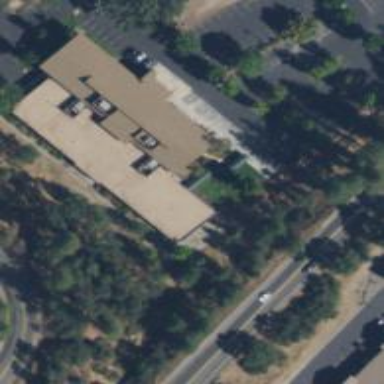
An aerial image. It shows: Clinic building offering healthcare services.